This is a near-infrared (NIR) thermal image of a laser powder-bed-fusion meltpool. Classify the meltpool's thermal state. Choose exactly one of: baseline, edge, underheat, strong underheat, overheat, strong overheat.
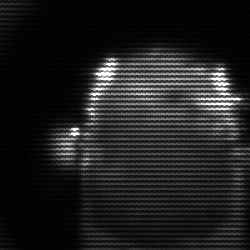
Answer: baseline